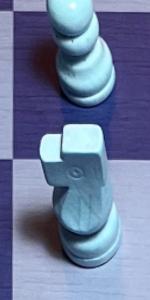
Label: Knight_White